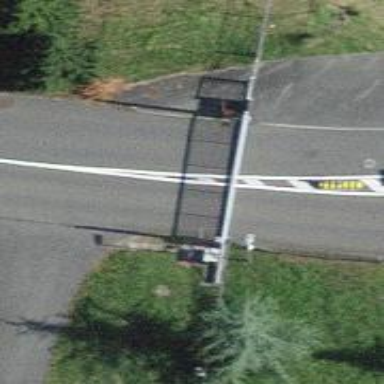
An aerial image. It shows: Gate.